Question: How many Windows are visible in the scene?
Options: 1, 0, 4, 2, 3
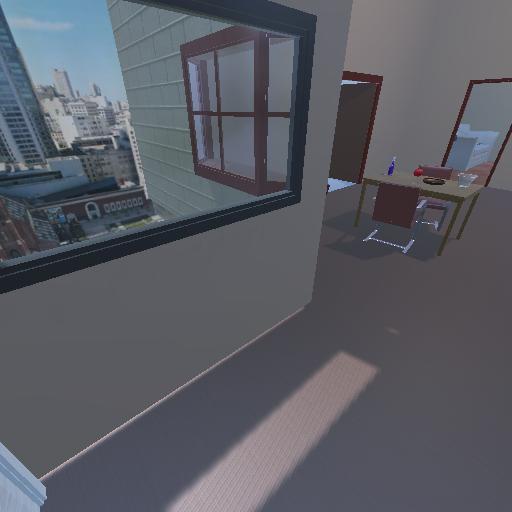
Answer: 1